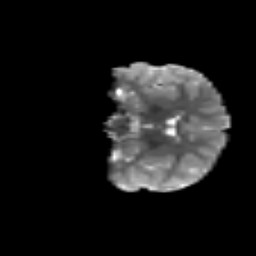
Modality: T2w
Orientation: coronal
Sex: male
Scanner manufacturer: siemens
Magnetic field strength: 3 T
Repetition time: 5 s
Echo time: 0.071 s